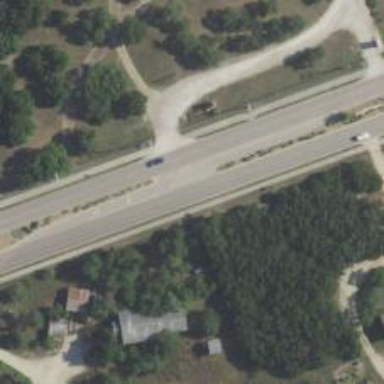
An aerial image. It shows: Asphalt road with secondary link designation.